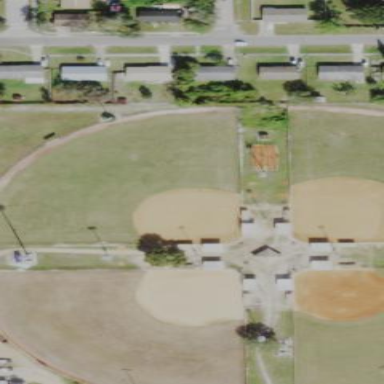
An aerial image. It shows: Baseball pitch for leisure and sports activities.